Question: I'm using JQuery 'load()' function ('$.ajax()') to get the content of a determined 'DIV'.
But I encountered with the next problem; 'load()' ()
I'm using the next code:
'''
var container = $("#container"), url = "mydomain.com/page2/ #content";
container.load(url, function(data) {
// Set the new title.
document.title = $(data).filter('title').text();
});
'''
# Summary:

# Representation of the page whose content I want to retrieve (I will use only the HTML inside #content):
'''
<!DOCTYPE html>
<html>
<head>
<title>Title of the page</title>
</head>
<body>
<div id="content"> Hello <b>world</b> this is the content I want to get.</div>
<audio autoplay loop preload="auto">
<source src="mydomain/wp-content/themes/mytheme/resources/audio/road.mp3" type="audio/mpeg"/>
<source src="mydomain/wp-content/themes/mytheme/resources/audio/road.ogg" type="audio/ogg"/>
</audio>
</body>
</html>
'''
Anyone know how to avoid the load of resources () outside of '#content'?
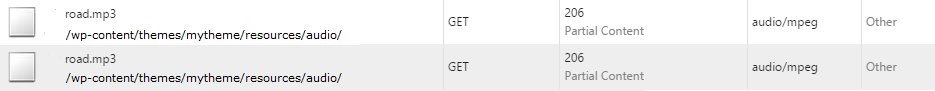
Answer: Well, such as 'load()' function reloads the resources like 'audio', I implemented an control in the second page for checking if the request is an AJAX request :
'''
// Code of the "page.php" file.
$Is_AJAX = !empty($_SERVER['HTTP_X_REQUESTED_WITH']) && strtolower($_SERVER['HTTP_X_REQUESTED_WITH']) == 'xmlhttprequest' ? true : false;
// If is an AJAX request we don't need the header
if(!$Is_AJAX) get_header(); ?>
<div id="container">
<div id="content">
<?php while ( have_posts() ) : the_post(); ?>
<?php get_template_part( 'content', 'page' ); ?>
<?php
if ( comments_open() || '0' != get_comments_number() )
comments_template();
?>
<?php endwhile; ?>
</div>
</div>
// If is an AJAX request we don't need the header (the audio resources are in the footer).
<?php if(!$Is_AJAX) get_footer(); ?>
'''
In this way we also , since only we obtain the content of the wanted page ().
The only downside I see him is I can't pick up the title of the requested page (), but I created a hidden 'div' which contain the title of each page for solve this problem:
'''
// This code goes in the "page.php" file.
<div class="hidden" id="title_Page"><?php wp_title('|', true, 'right'); ?></div>
'''